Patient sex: M
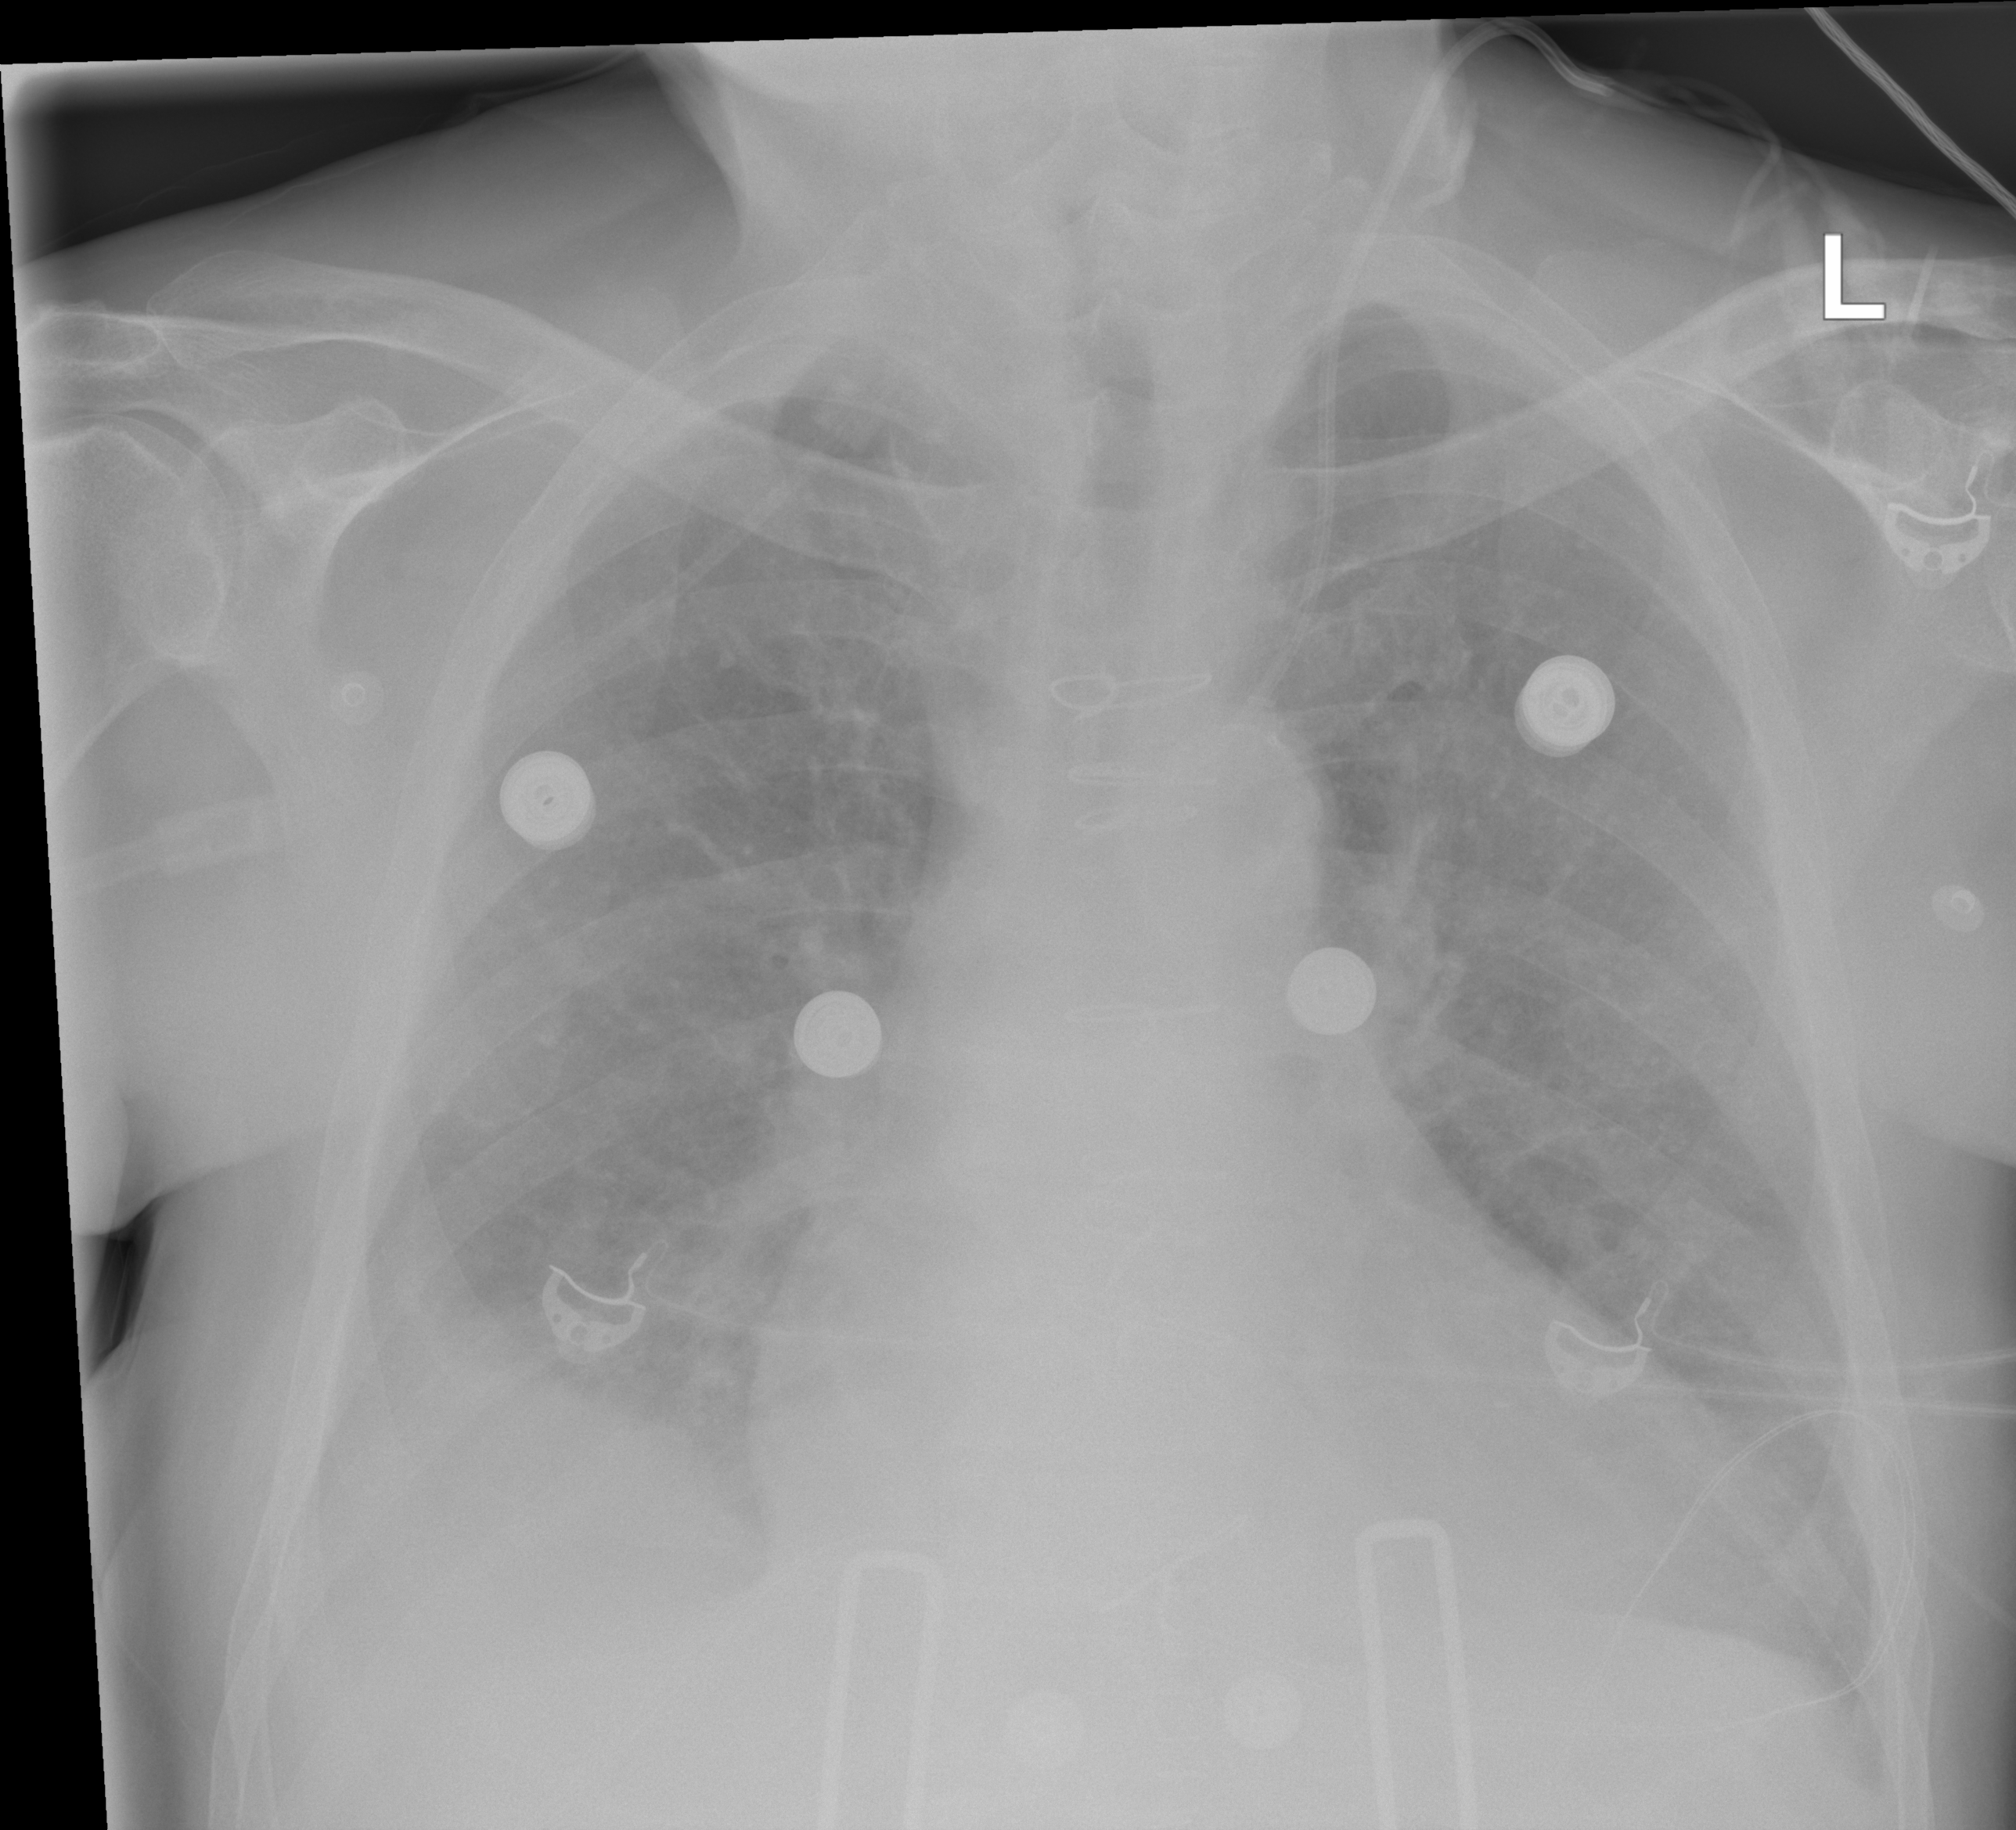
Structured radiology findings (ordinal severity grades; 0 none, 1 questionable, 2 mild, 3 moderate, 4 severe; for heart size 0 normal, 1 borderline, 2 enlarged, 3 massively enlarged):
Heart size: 2
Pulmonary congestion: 2
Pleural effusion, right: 2
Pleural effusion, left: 0
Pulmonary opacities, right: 2
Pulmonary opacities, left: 0
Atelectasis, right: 2
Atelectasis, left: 0